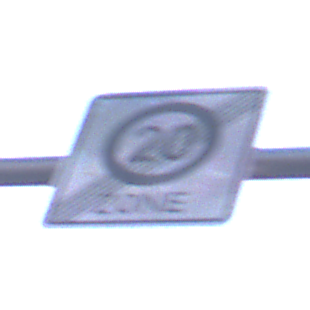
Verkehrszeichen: EndeZone20
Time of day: SunriseSunset
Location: Outdoor (Nature)
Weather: Clear
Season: NotSpecified
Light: Natural